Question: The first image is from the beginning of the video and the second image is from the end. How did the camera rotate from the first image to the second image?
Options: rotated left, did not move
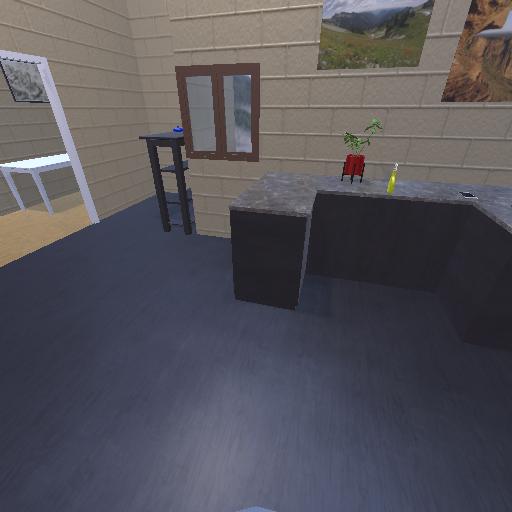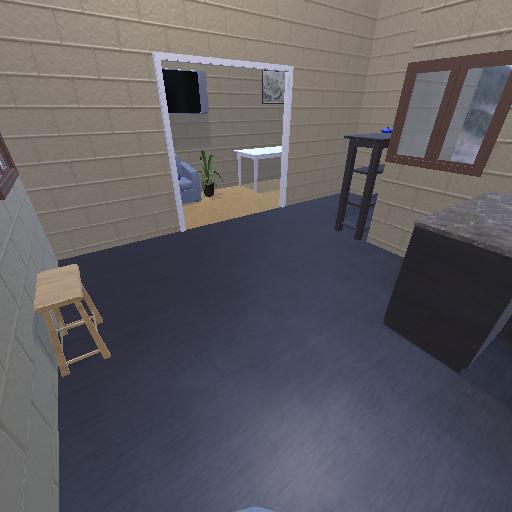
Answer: rotated left